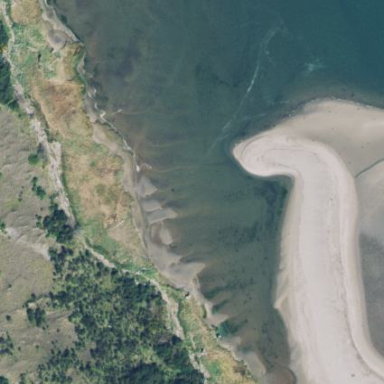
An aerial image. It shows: Tidal wetland area known as tidal flat.